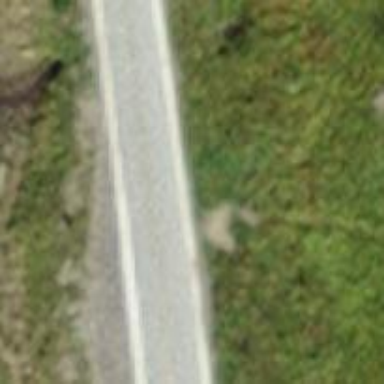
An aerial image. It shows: Tertiary road with asphalt surface.